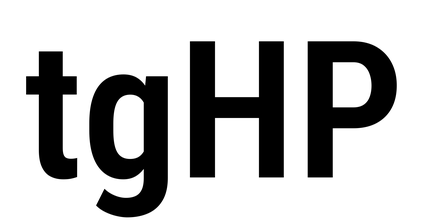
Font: Roboto_Condensed_SemiBold